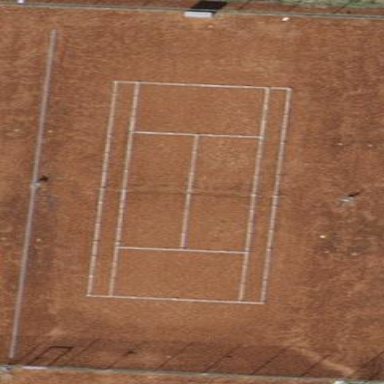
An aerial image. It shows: Tennis court in leisure pitch.